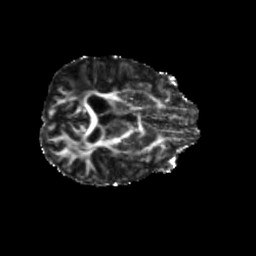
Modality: FA
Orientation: axial
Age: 50
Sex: female
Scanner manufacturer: siemens
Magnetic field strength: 3 T
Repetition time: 5.25 s
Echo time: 0.08 s